Aerial crown-view tile of a tropical tree (Barro Colorado Island, Panama), acquired 20240716:
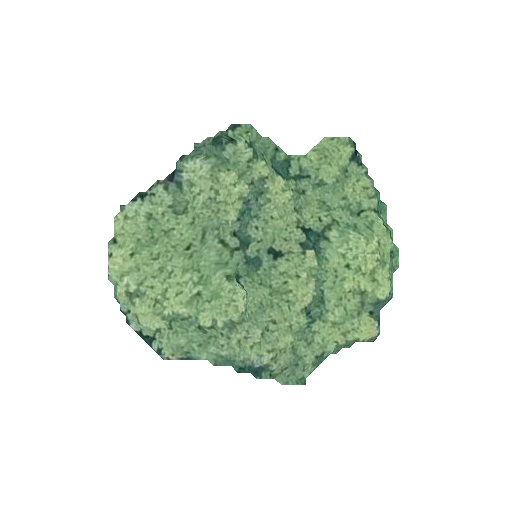
Species: Tachigali panamensis
GBIF accepted scientific name: Tachigali panamensis
Crown area: 85.585 m²